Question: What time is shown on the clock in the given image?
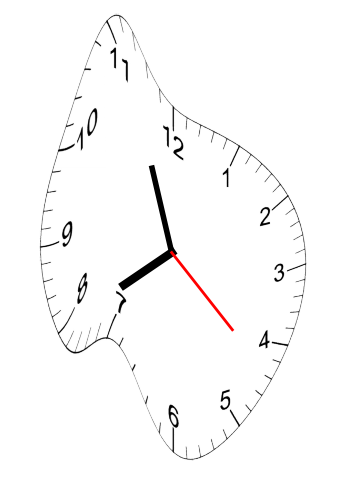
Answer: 07:56:22